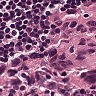
Metastatic tissue present: yes